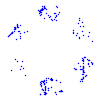
Particle: pion